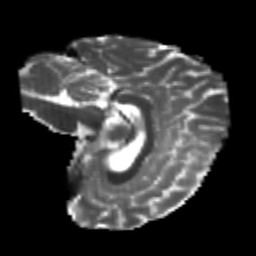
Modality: T2w
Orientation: sagittal
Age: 22
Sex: female
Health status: healthy
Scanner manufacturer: philips
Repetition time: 7.384 s
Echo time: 0.08599 s